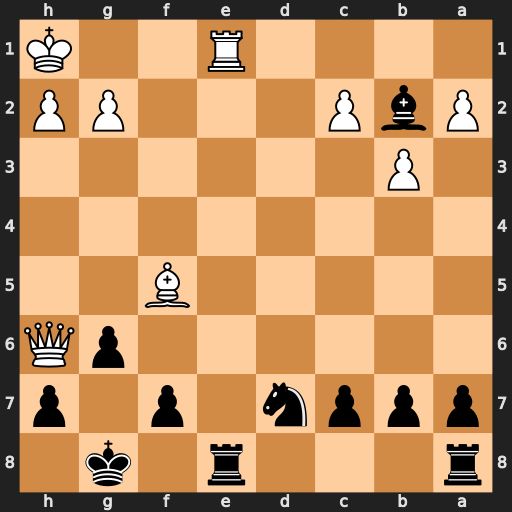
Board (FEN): r3r1k1/pppn1p1p/6pQ/5B2/8/1P6/PbP3PP/4R2K
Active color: b
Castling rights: -
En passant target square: -
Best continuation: Rxe1#